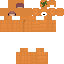
A female human skin with medium skin, wearing brown long hair dressed in a red hoodie and brown pants, featuring a closed mouth.